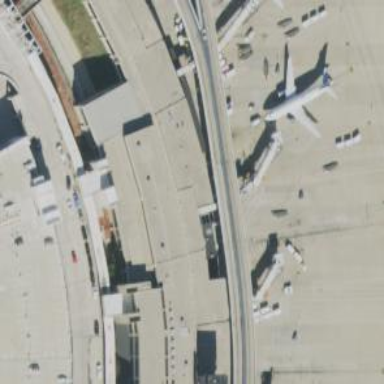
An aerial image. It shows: Airport gate.